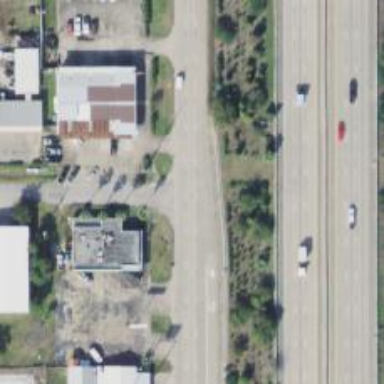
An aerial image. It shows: Secondary road with frontage road alongside.